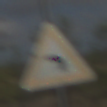
Verkehrszeichen: KurveLinks
Umgebung: Outdoor, Nature
Tageszeit: MorningAfternoon
Wetter: PartlyCloudy
Licht: Natural
Jahreszeit: NotSpecified
Kontrast: HighContrast